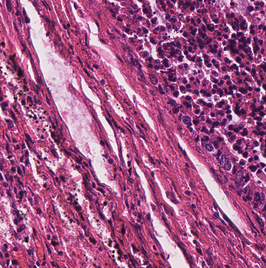
Tumor epithelial tissue: yes
Tumor-associated stroma tissue: yes
Normal tissue: no